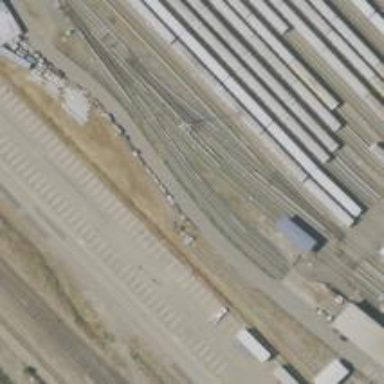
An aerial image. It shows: Yard area with electrified rail tracks.